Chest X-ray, PA view. Patient: 34 years old, sex F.
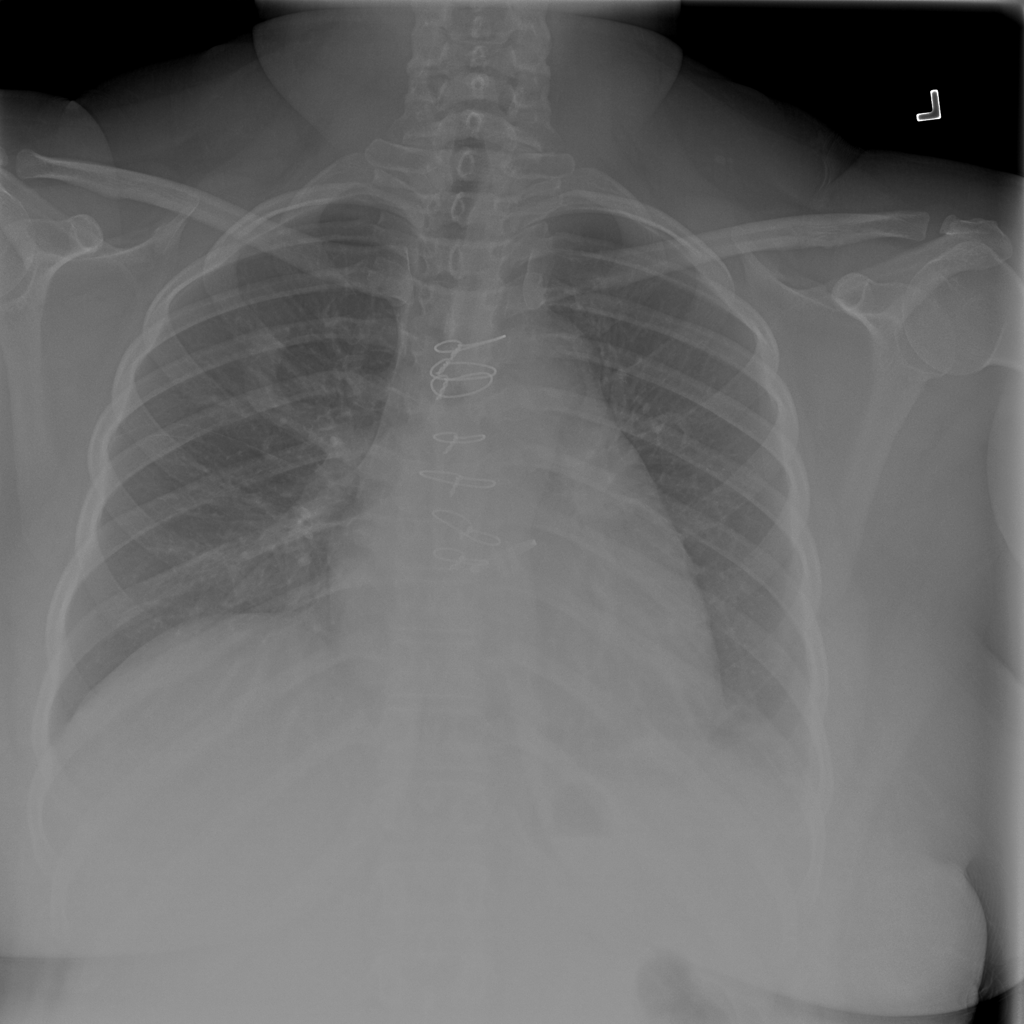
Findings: No Finding